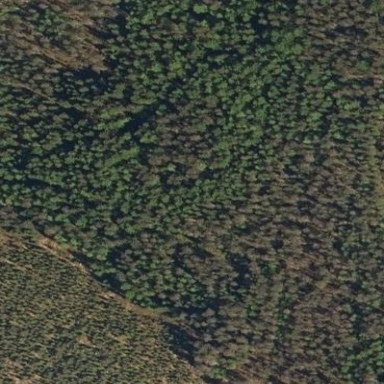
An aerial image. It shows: Woodland consisting mainly of needle-leaved trees.